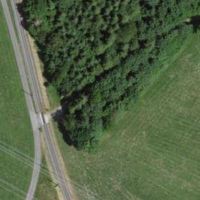
EUNIS habitat code: 52
Species observed at this site:
Cinclus cinclus
Anthus spinoletta